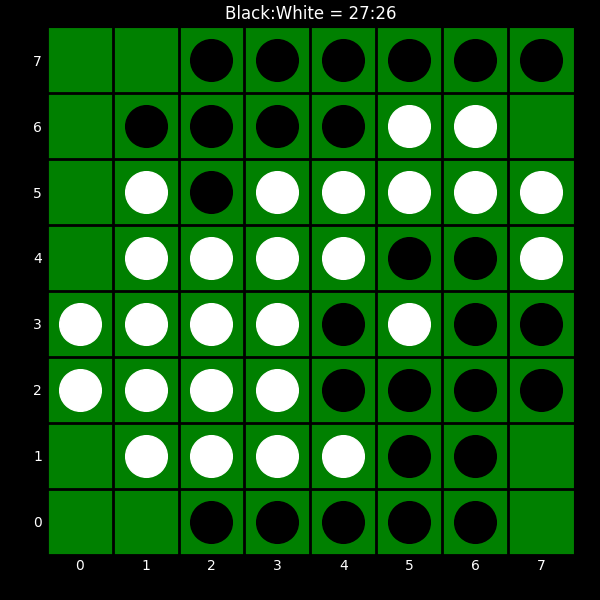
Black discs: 27
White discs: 26